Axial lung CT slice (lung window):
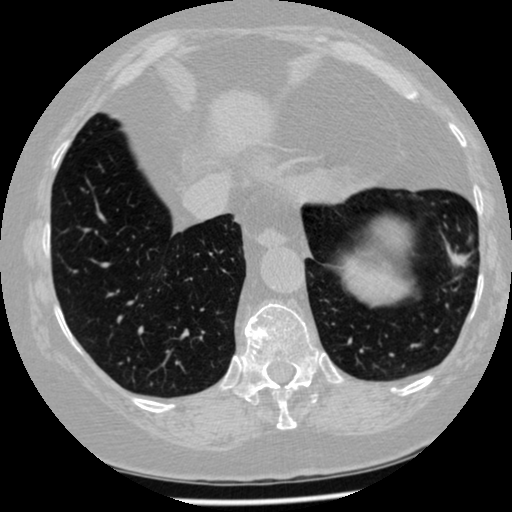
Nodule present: no